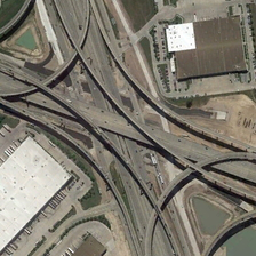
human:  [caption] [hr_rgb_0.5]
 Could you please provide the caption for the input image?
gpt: There are two houses on each side of the road.

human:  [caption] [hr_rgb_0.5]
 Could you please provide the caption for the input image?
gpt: There are two houses on each side of the street.

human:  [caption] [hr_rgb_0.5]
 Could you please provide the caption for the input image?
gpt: There are two houses on both sides of the road.

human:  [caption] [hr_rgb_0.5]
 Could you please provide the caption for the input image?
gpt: There are two houses on both sides of the street.

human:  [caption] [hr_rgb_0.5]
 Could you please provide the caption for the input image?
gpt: There are two houses on each side of the road.